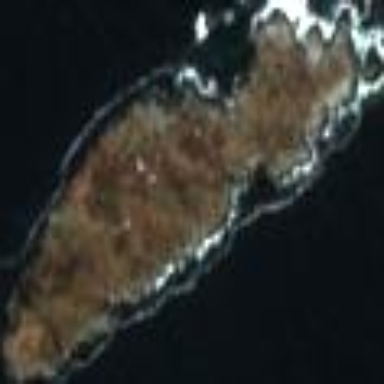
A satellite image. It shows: Islet located along the natural coastline.